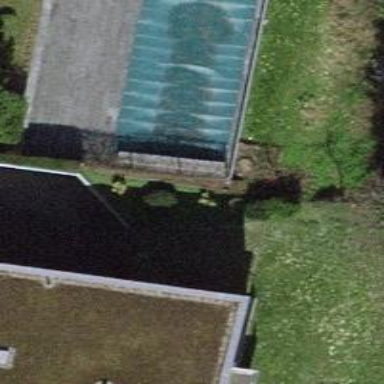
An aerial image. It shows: Swimming pool located in leisure land.